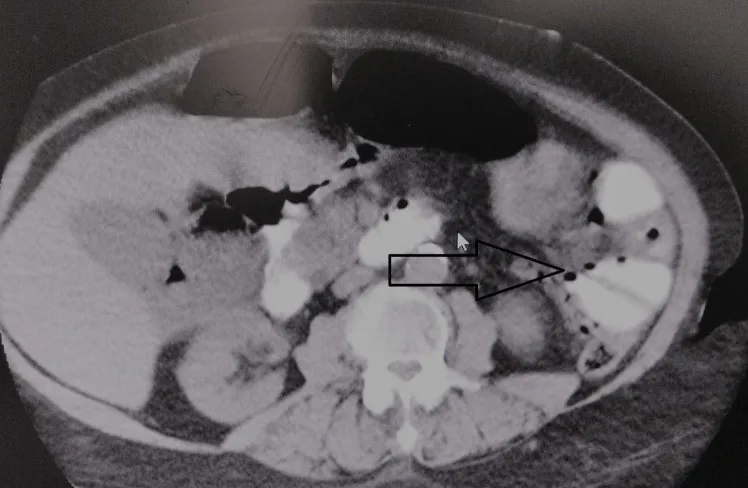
Free fluid compatible and edema in the mesentery the small bowel loops in the left upper quadrant.
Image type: radiology (ct)